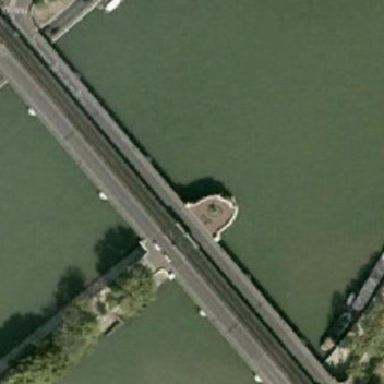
The straight bridge spans the light green river .